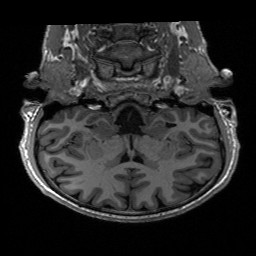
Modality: T1w
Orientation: sagittal
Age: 28
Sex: male